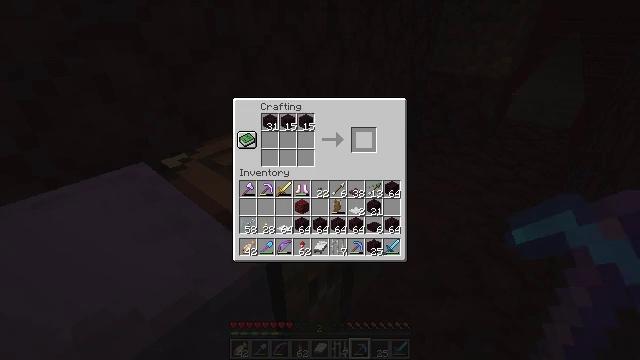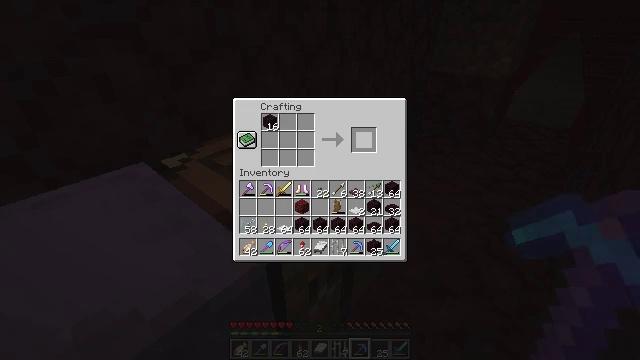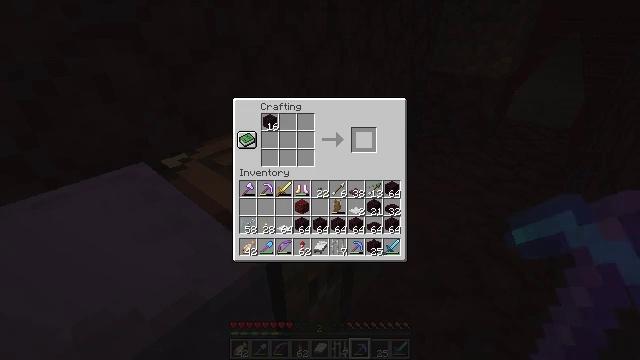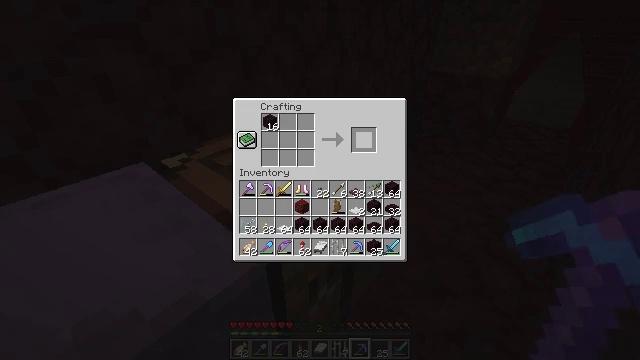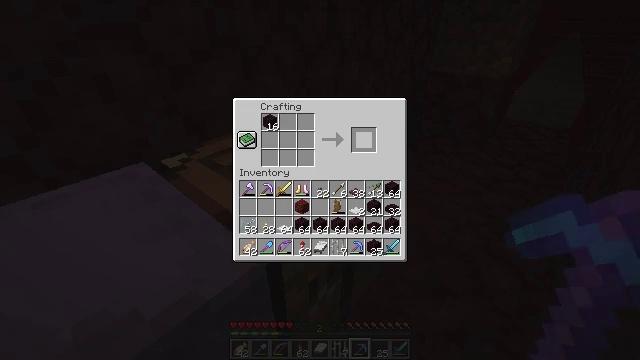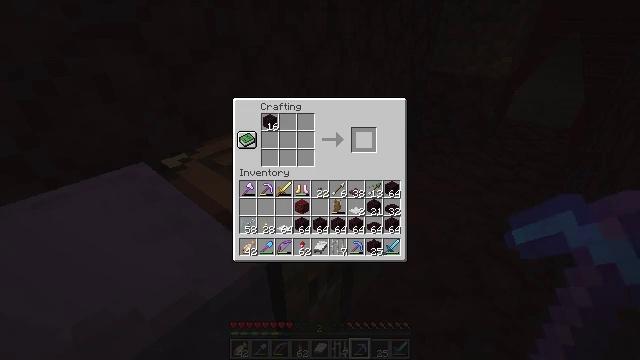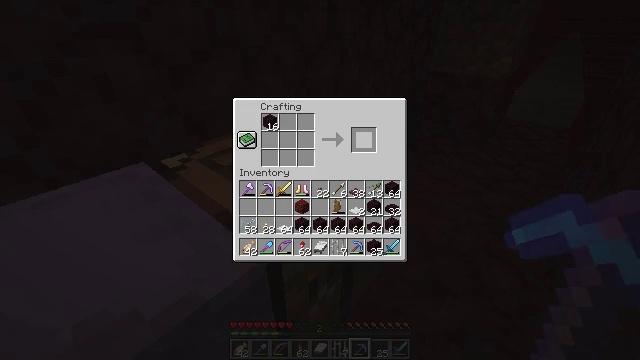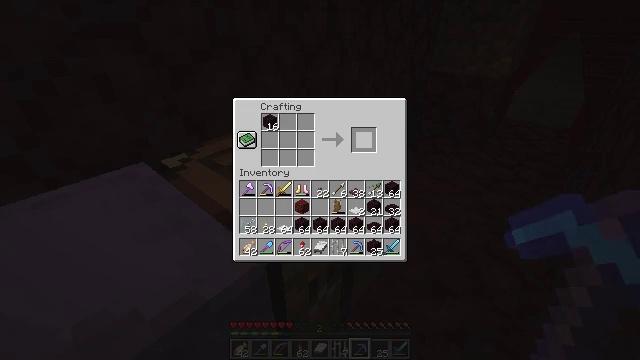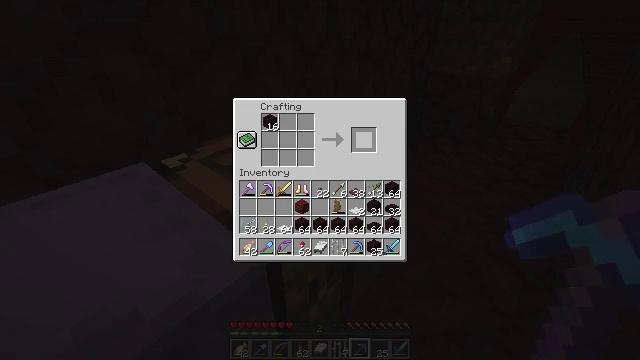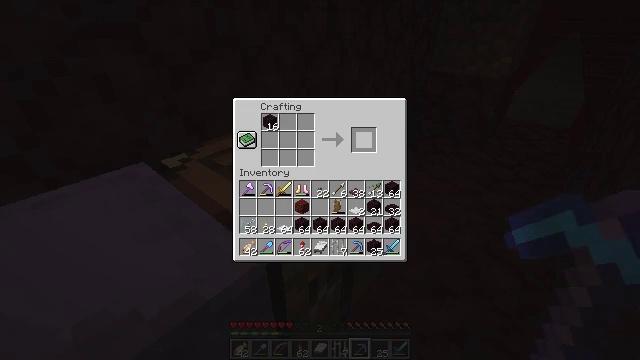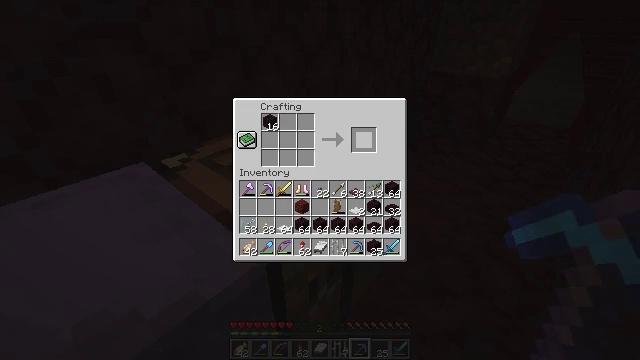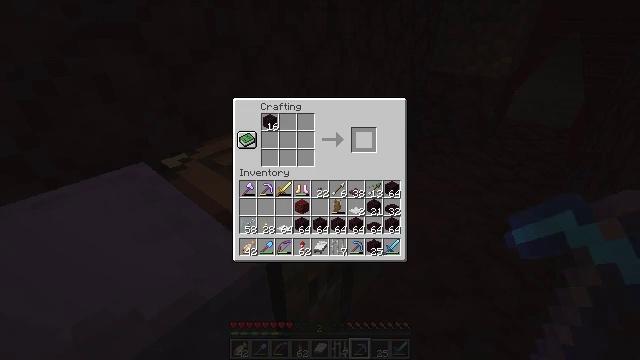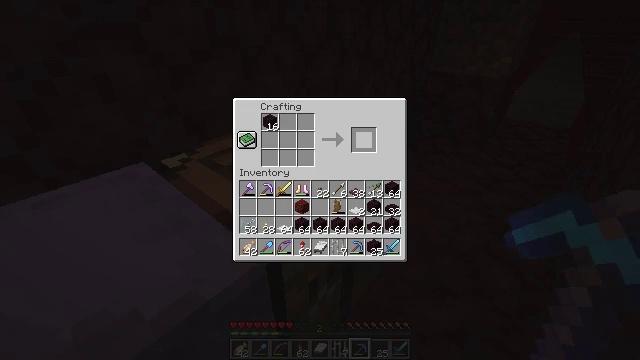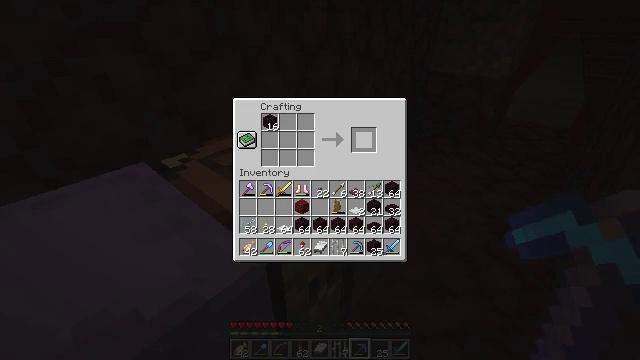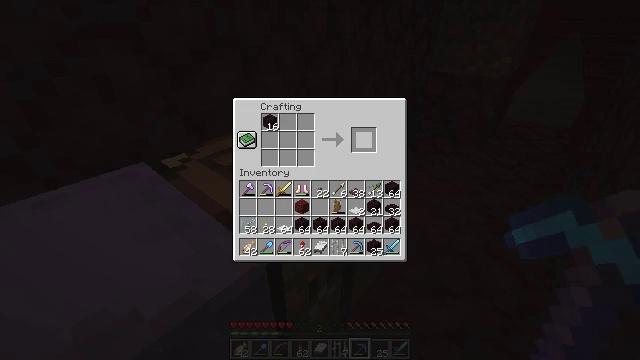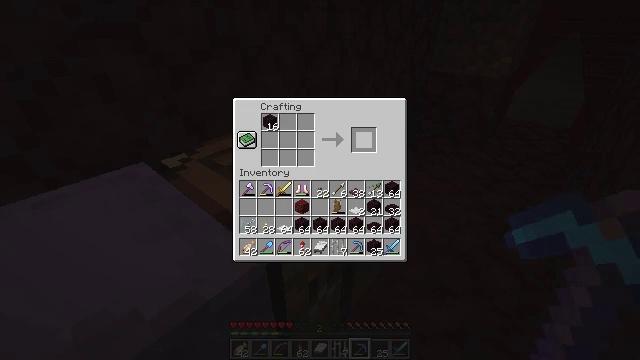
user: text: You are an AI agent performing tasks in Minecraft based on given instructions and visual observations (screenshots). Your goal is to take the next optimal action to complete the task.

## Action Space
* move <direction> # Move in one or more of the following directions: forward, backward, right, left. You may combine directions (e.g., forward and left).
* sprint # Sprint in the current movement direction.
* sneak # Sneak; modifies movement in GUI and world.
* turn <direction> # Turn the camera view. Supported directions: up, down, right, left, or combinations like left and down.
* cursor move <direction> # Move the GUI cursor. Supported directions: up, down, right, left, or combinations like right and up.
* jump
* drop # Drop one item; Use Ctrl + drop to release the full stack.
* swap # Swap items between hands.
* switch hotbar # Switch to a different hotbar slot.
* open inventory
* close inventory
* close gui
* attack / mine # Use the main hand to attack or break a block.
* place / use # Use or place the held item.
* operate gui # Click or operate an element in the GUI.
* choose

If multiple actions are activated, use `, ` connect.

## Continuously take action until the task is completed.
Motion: motion action
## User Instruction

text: Collect nether bricks for building.
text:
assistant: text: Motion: sneak, open gui
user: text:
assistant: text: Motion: sneak
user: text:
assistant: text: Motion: sneak
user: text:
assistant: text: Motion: sneak
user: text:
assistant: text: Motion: sneak
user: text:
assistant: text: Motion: no_op
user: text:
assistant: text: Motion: no_op
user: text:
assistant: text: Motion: no_op
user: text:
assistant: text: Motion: no_op
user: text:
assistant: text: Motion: no_op
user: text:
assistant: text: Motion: no_op
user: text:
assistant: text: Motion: no_op
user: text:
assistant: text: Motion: no_op
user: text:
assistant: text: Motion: no_op
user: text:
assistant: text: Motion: no_op
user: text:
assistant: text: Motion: no_op
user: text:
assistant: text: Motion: no_op
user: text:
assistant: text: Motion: no_op
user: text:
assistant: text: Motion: no_op
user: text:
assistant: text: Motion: no_op
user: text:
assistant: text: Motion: no_op
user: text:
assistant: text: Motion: no_op
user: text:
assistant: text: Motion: no_op
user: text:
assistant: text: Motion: no_op
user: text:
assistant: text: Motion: no_op
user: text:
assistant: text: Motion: no_op
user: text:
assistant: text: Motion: no_op
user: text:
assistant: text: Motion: no_op
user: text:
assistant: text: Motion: no_op
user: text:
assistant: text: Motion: no_op